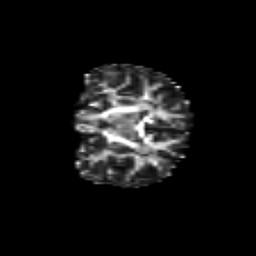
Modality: FA
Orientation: coronal
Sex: female
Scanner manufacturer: siemens
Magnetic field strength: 3 T
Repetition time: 5 s
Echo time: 0.071 s